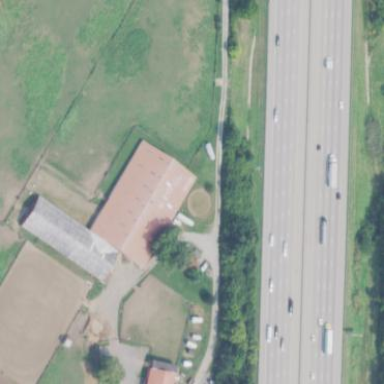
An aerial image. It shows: Building that houses equestrian shop.